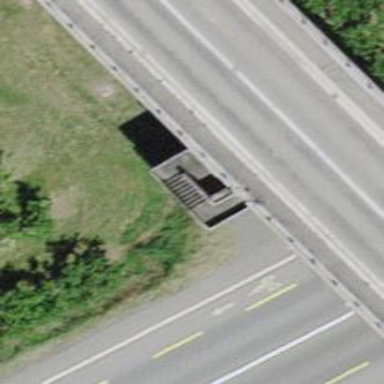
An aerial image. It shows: Bridge with steps leading to it.